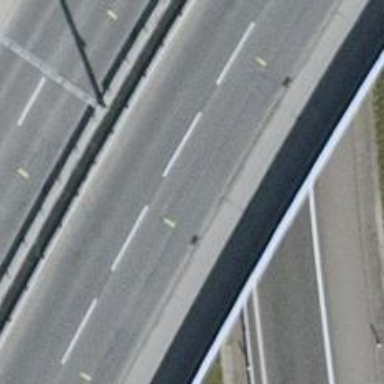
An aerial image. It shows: Primary highway bridge.